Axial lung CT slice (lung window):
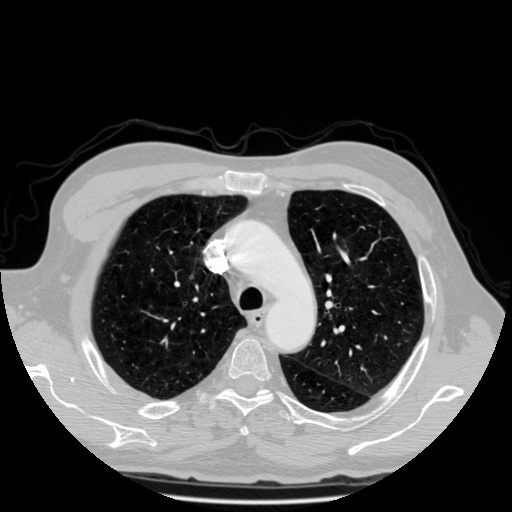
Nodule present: no